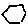
Label: hexagon